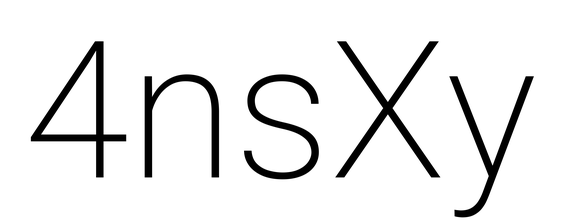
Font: Roboto_ExtraLight